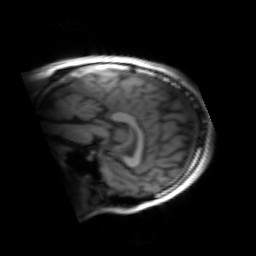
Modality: inplaneT1
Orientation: sagittal
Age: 22
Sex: male
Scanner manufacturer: siemens
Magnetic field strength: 3 T
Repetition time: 1.2 s
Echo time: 0.00251 s